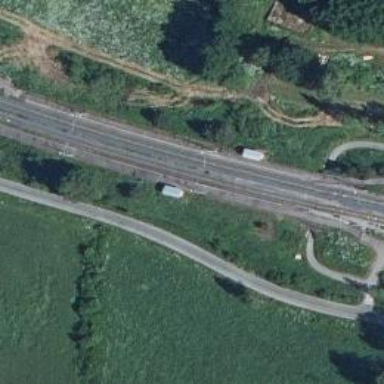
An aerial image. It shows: Site related to the railway.